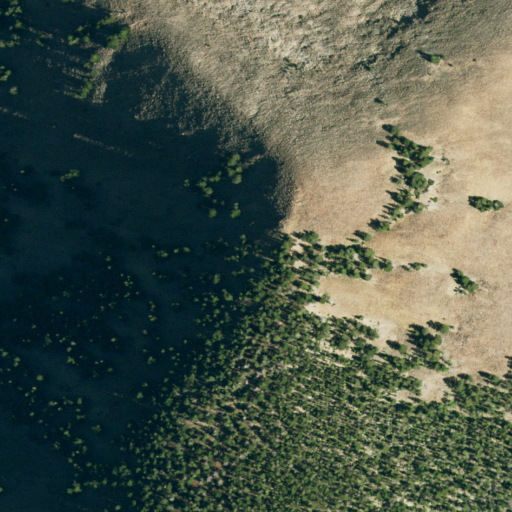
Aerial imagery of mountain in Colorado named Middle White Peak containing shrub and evergreen forest